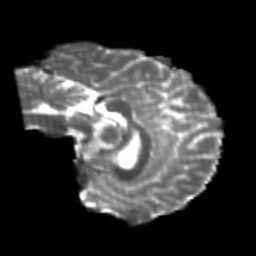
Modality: T2w
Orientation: sagittal
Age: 22
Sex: female
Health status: healthy
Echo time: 0.074 s